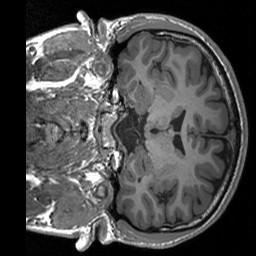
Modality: T1w
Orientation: coronal
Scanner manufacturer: siemens
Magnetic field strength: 3 T
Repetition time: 1.76 s
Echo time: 0.0022 s